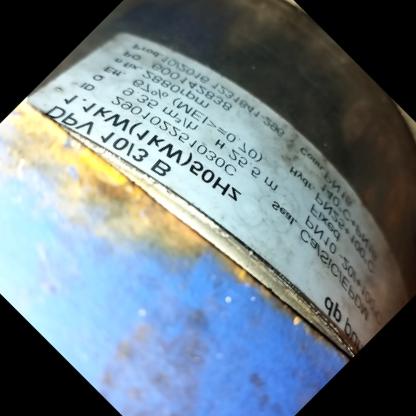
Klasa: tabliczka-znamionowa